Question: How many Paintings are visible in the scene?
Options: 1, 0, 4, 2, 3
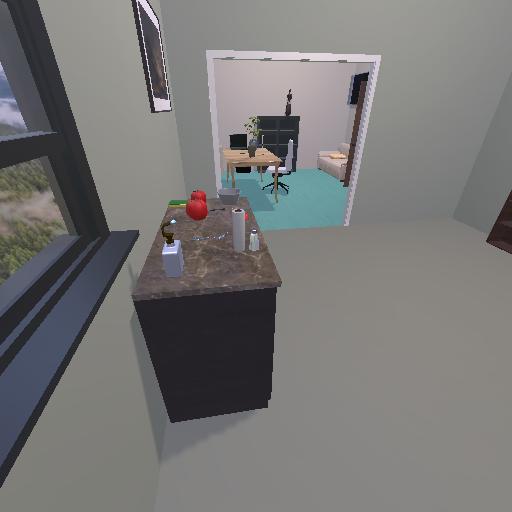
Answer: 1